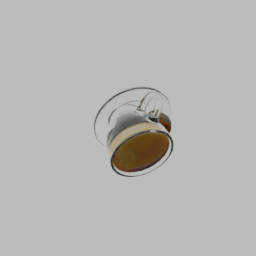
Label: mechanical